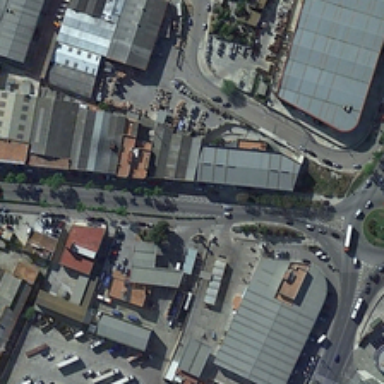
The industrial houses in the street are neatly arranged .